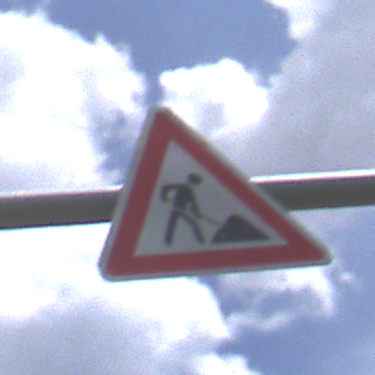
Verkehrszeichen: Arbeitsstelle
Umgebung: Outdoor, Nature
Tageszeit: Midday
Wetter: PartlyCloudy
Licht: Natural
Jahreszeit: NotSpecified
Kontrast: HighContrast